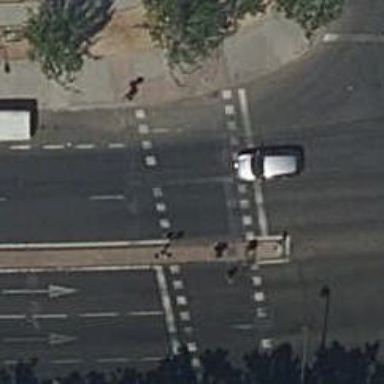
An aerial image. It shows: Footway crossing with traffic signals and central island.